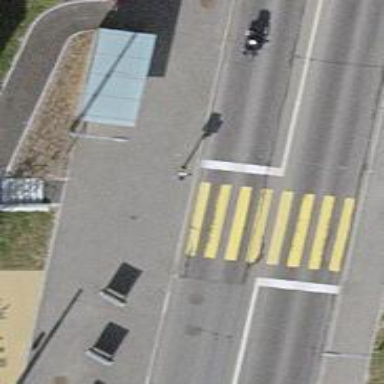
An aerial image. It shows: Kerb serving as barrier.